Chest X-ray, PA view. Patient: 58 years old, sex F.
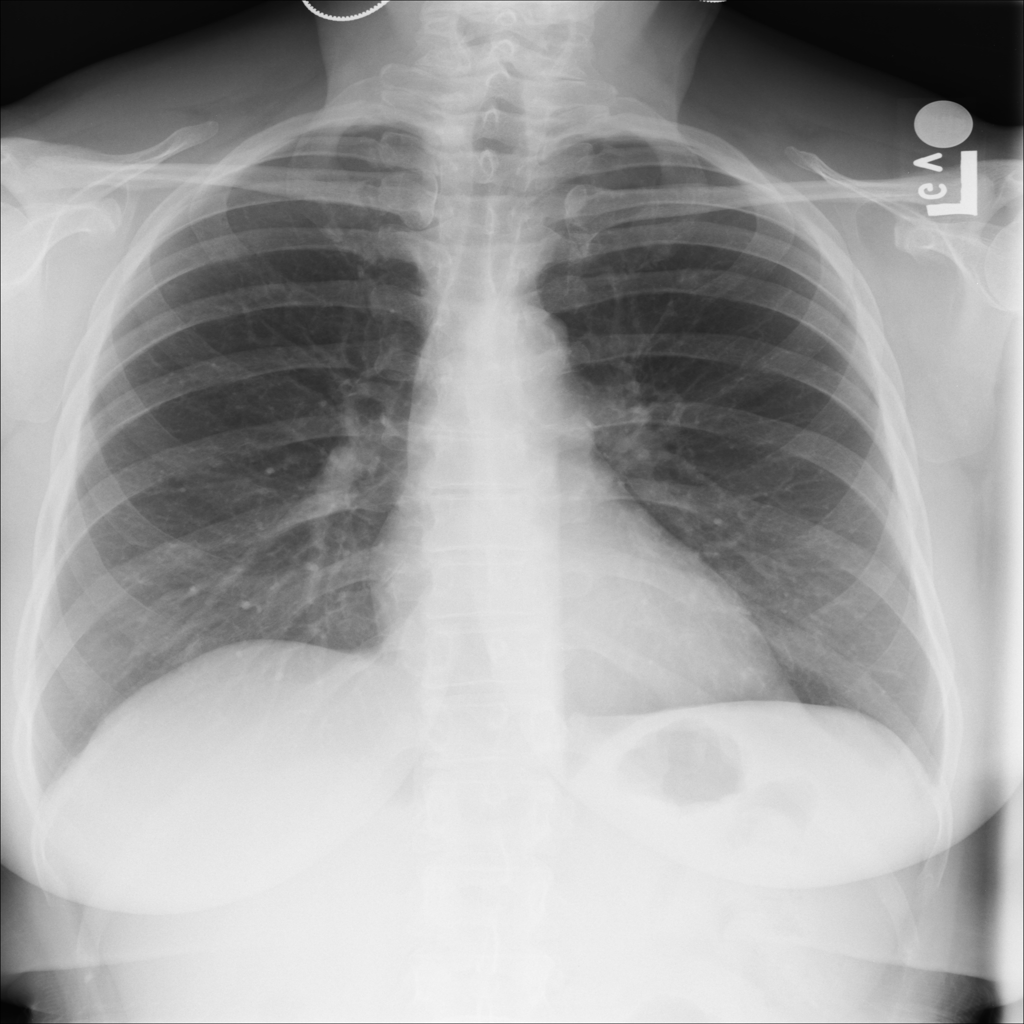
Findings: No Finding